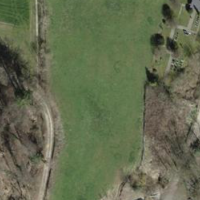
EUNIS habitat code: 52
Species observed at this site:
Scilla luciliae